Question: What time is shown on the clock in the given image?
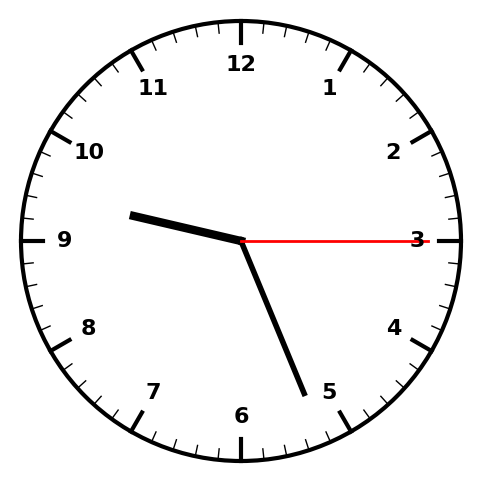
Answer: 09:26:15